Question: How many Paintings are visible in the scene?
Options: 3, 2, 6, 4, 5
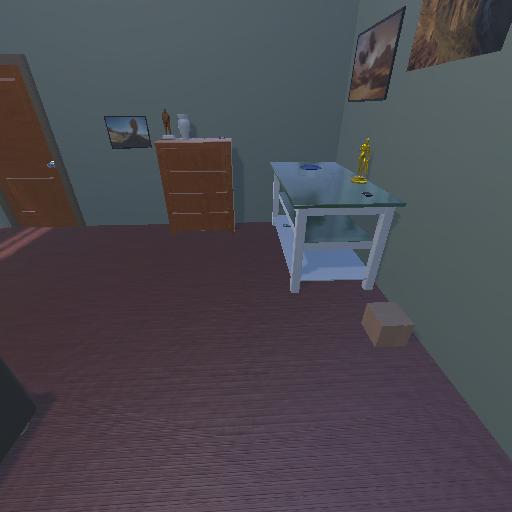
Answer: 3